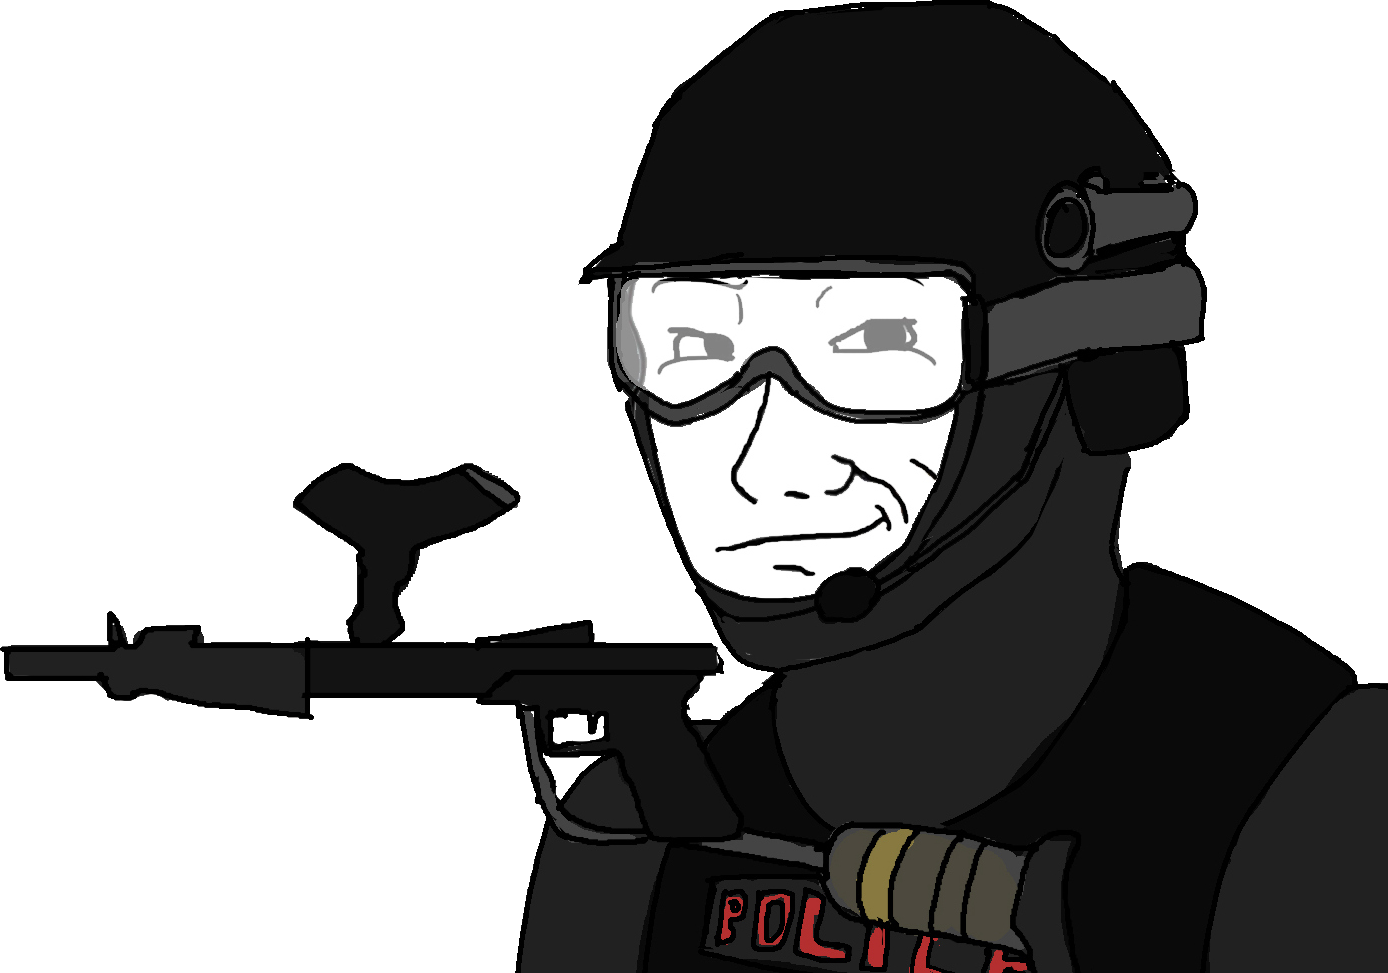
Label: 5_Smugjak